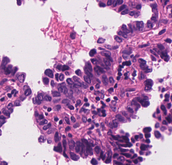
Tumor epithelial tissue: yes
Tumor-associated stroma tissue: yes
Normal tissue: no